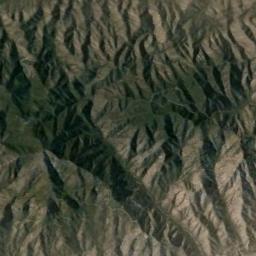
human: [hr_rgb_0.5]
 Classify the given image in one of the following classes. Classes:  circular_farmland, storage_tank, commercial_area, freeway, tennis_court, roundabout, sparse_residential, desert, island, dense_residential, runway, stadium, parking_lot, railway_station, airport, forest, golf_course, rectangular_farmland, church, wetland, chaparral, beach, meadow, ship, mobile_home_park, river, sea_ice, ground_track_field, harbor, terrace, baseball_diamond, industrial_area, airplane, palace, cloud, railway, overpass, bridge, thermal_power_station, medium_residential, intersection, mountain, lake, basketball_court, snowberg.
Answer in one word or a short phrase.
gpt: mountain